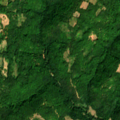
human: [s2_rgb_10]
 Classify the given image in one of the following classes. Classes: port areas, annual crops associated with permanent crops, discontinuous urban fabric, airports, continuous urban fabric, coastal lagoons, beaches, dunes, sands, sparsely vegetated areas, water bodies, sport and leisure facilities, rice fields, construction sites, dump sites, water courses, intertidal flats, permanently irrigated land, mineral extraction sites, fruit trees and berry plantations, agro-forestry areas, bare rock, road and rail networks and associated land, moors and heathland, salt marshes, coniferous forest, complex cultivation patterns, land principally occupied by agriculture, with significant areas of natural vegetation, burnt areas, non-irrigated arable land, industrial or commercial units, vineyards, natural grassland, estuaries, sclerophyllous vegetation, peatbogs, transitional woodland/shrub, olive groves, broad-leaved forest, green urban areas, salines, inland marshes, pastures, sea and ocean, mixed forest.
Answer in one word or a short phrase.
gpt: land principally occupied by agriculture, with significant areas of natural vegetation, broad-leaved forest